Question: <URL> I'm creating for a company looks great but I just don't know the right CSS to put in the to make the "WELCOME" title show underneath. I understand that I should put a height, but then if I do that it will show a height for all pages as it is wrapped in an if statement. If on the home page show this widget, if not don't show it. So if I have a set height even if the widget isn't visible on the about page the height will still be in the way. So I thought height:auto; would do it but it's not doing that.
'''
#home-services {
width: 100%;
height: auto;
clear: both;
margin-bottom: 30px;
margin: 0px !important;
}
#home-services section {
float: left;
width: 240px;
height: auto;
margin-right: 10px;
background-color: #aaa685 !important;
}
'''

This is what it looks like across all browsers.
What else do I have to put into my CSS to have the WELCOME title move down just on this page? Any help is appreciated!
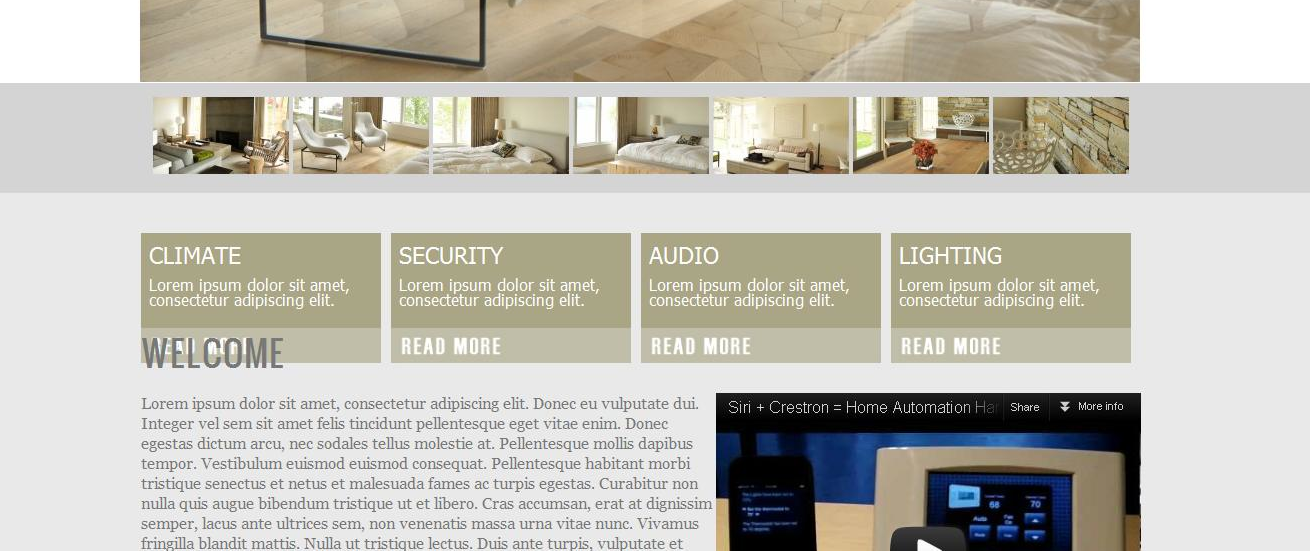
Answer: Hey now add this css
Already add in your css style sheet this css
'''
#home-services img{
margin: 0 0 -25px !important;
padding: 0 !important;
}
'''
Now css Used this one
'''
#home-services .textwidget img{
margin:0 !important;
}
'''
---
Do this
'''
#home-services .textwidget img{ margin-bottom:25px !important;}
'''